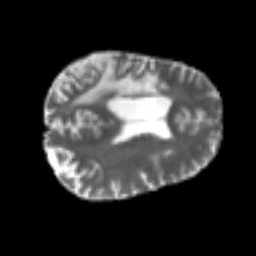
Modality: T2w
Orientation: axial
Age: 43
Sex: male
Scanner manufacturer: siemens
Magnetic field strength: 3 T
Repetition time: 4.999 s
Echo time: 0.07946 s